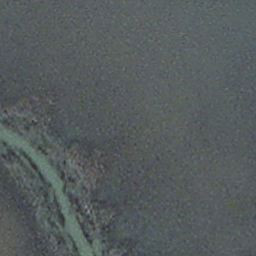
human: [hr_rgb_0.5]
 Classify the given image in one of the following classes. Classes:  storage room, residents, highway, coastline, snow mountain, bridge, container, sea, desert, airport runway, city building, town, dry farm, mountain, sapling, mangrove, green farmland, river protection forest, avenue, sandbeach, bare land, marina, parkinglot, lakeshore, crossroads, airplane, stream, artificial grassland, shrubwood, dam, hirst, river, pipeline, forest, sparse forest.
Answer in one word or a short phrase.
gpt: stream